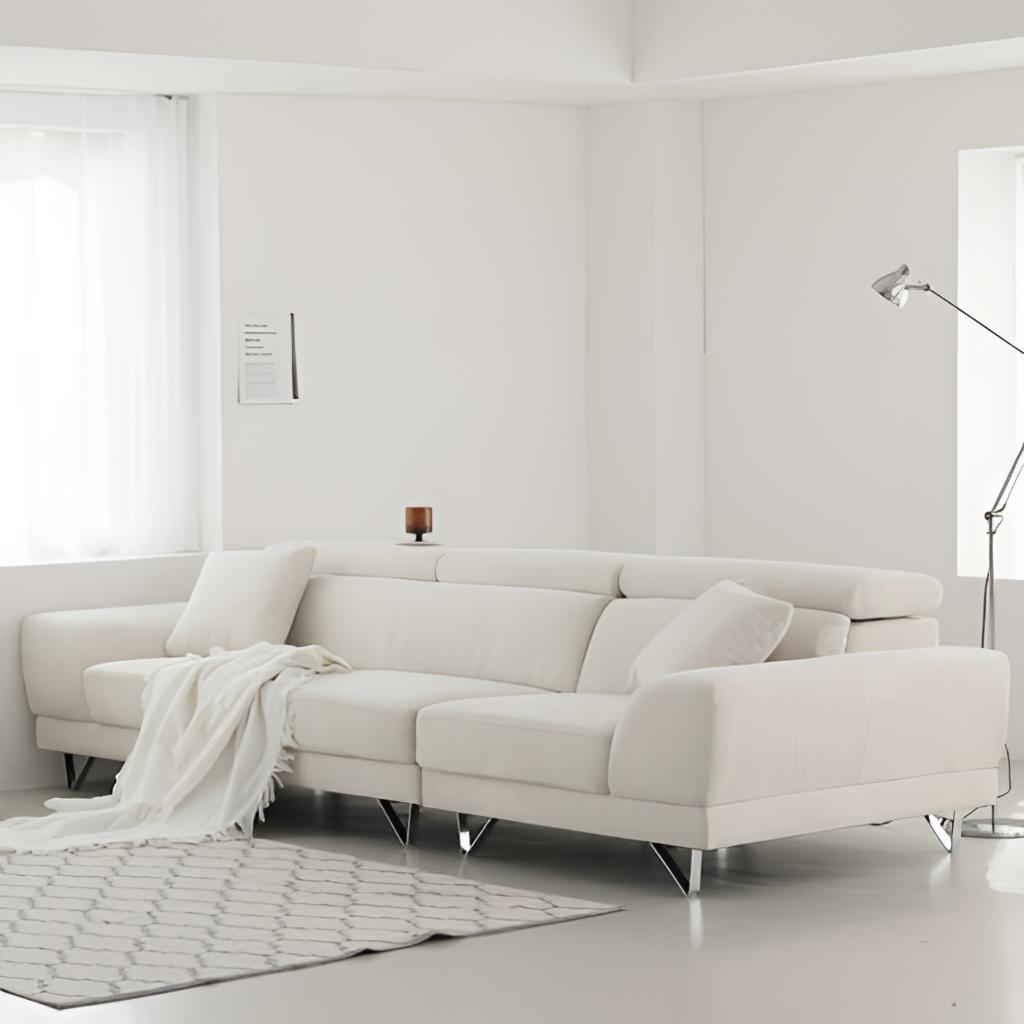
living room, white leather sectional sofa, tile flooring, with large square pattern, white paint wallpaper, with solid pattern, minimalist